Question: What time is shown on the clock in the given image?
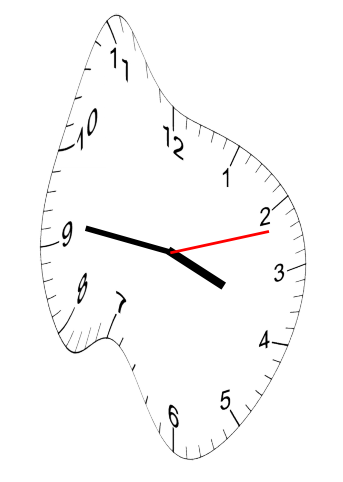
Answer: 03:46:12